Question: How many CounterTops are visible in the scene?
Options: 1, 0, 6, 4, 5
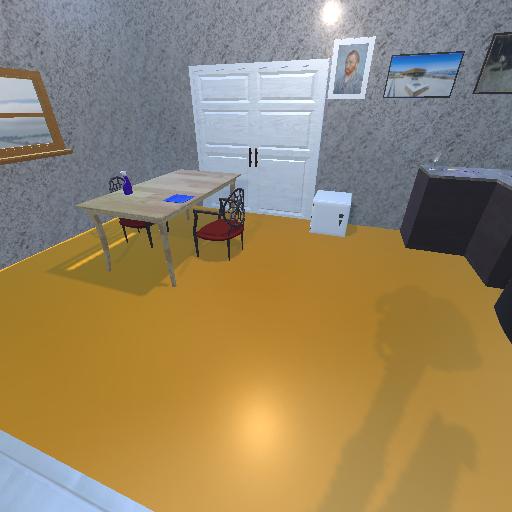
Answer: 1